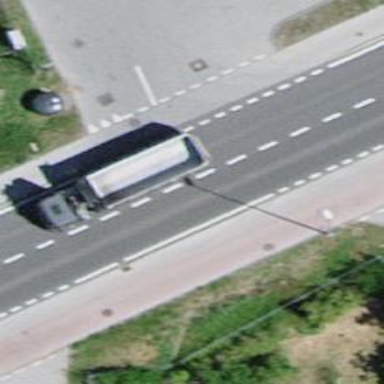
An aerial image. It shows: Primary highway.